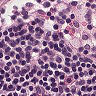
Metastatic tissue present: no